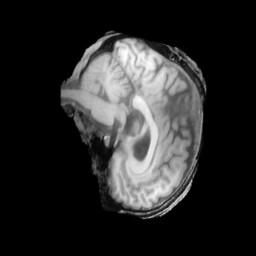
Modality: T1w
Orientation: sagittal
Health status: ill
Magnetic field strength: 3 T